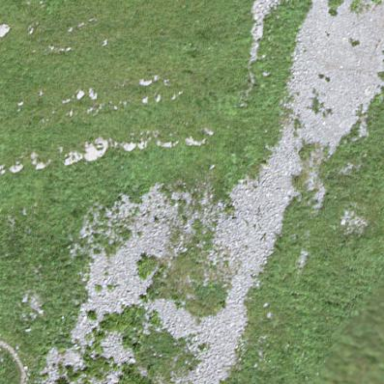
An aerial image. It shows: Natural scree.